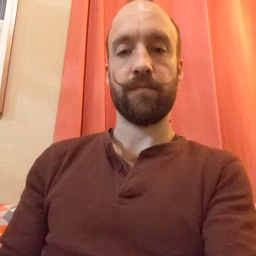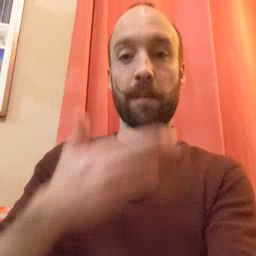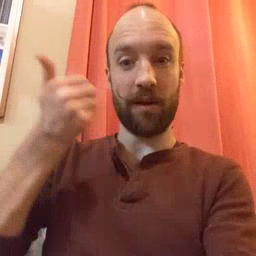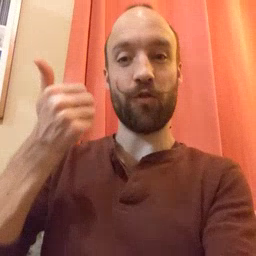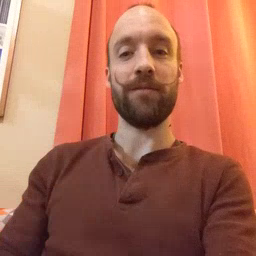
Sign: better